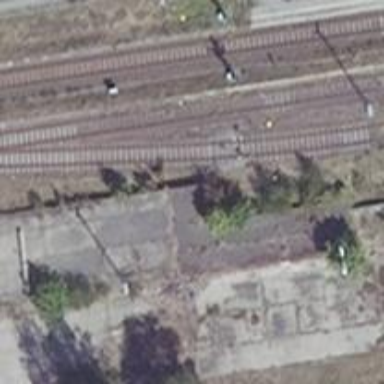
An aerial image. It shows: Disused railway spur.